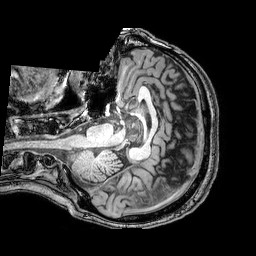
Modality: T1w
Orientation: axial
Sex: male
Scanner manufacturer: philips
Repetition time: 0.008061 s
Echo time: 0.00369 s